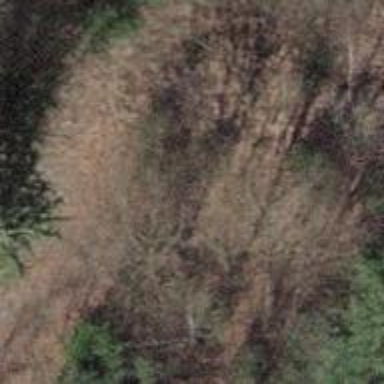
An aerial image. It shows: Grass track with grade 5 tracktype.